Question: I early had problems with formatting the time, but now having problem with showing the google chart visualiszation out of this error: All series on a given axis must be of the same data type.
This is the goal, with date and time: <URL>
As I have been notified the google chart constructor will not accept the time/date string: <URL>
Database:

PHP:
'''
<?php
$con=mysql_connect("localhost","root","") or die("Failed to connect with database!!!!");
mysql_select_db("chart", $con);
$sth = mysql_query("SELECT * FROM googlechart");
$rows = array();
//flag is not needed
$flag = true;
$table = array();
$table['cols'] = array(
array('label' => 'Time', 'type' => 'datetime'),
array('label' => 'Date', 'type' => 'datetime'),
array('label' => 'PH', 'type' => 'number'),
array('label' => 'temperature','type' => 'number'),
array('label' => 'Chlorine','type' => 'number'),
);
$rows = array();
while($r = mysql_fetch_assoc($sth)) {
// assumes dates are in the format "yyyy-MM-dd"
$dateString = $r['Date'];
$dateArray = explode('-', $dateString);
$year = $dateArray[0];
$month = $dateArray[1] - 1; // subtract 1 to convert to javascript's 0-indexed months
$day = $dateArray[2];
echo $dateString."<br>";
// assumes time is in the format "hh:mm:ss"
$timeString = $r['Time'];
$timeArray = explode(':', $timeString);
$hours = $timeArray[0];
$minutes = $timeArray[1];
$seconds = $timeArray[2];
echo $timeString;
$temp = array();
$temp[] = array('v' => "Date($year, $month, $day, $hours, $minutes, $seconds)");
$temp[] = array('v' => (string) $r['PH']);
$temp[] = array('v' => (string) $r['temperature']);
$temp[] = array('v' => (string) $r['Chlorine']);
$rows[] = array('c' => $temp);
}
$table['rows'] = $rows;
$jsonTable = json_encode($table);
/* echo $jsonTable; */
?>
'''
Html/Javascript:
'''
<script type="text/javascript" src="https://www.google.com/jsapi"></script>
<script type="text/javascript">
google.load("visualization", "1", {packages:["corechart"]});
google.setOnLoadCallback(drawChart);
function drawChart() {
var data = new google.visualization.DataTable(<?=$jsonTable?>);
var options = {
/*width: 900, height: 900, */
title: 'Visualization',
curveType: 'function',
legend: { position: 'bottom' },
pointSize: 12,
vAxis: {title: "Values", titleTextStyle: {italic: false}},
hAxis: {title: "Time", titleTextStyle: {italic: false}},
explorer: {
actions: ['dragToZoom', 'rightClickToReset'],
axis: 'vertical'
}
};
var chart = new google.visualization.LineChart(document.getElementById('chart_div'));
chart.draw(data, options);
}
'''
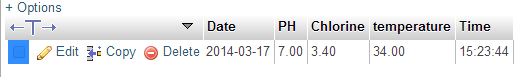
Answer: Your column definitions are not correct: you want only 1 column for date & time, not two:
'''
$table['cols'] = array(
array('label' => 'Date & Time', 'type' => 'datetime'),
array('label' => 'PH', 'type' => 'number'),
array('label' => 'temperature','type' => 'number'),
array('label' => 'Chlorine','type' => 'number')
);
'''